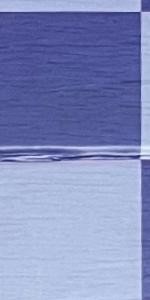
Label: Empty